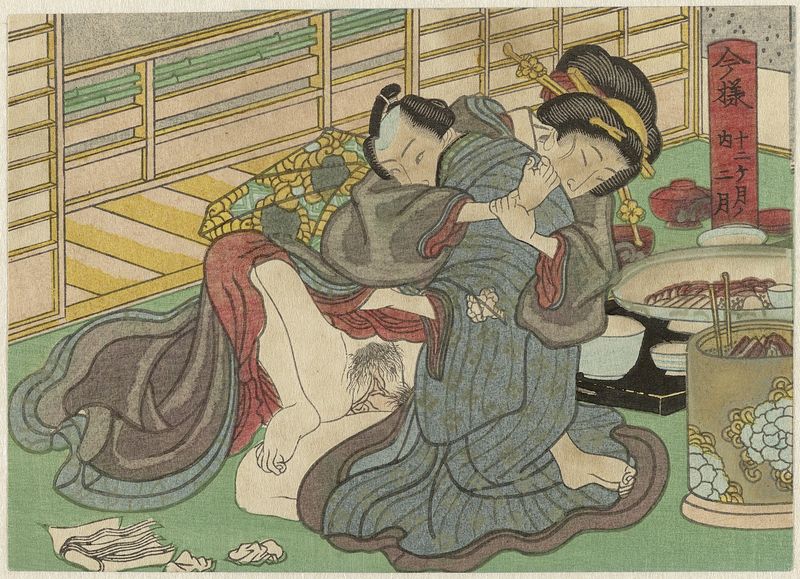
Titel: Nigatsu, de tweede maand
Standort: Amsterdam
Institution: Rijksmuseum
Schlagwörter: people, robes, hair, room, woman, japanese, food, man, naked, paper, love, clothes, chinese, asian, japan, china, oriental, geisha, hug, sex, hugging, intercourse, explicit, japanisch, blows, orgasm, combs, sex organs, sexual organs, shunga